Question:
I had this message when trying to execute struts 2 application. Please anyone can help? Should i provide additional info?
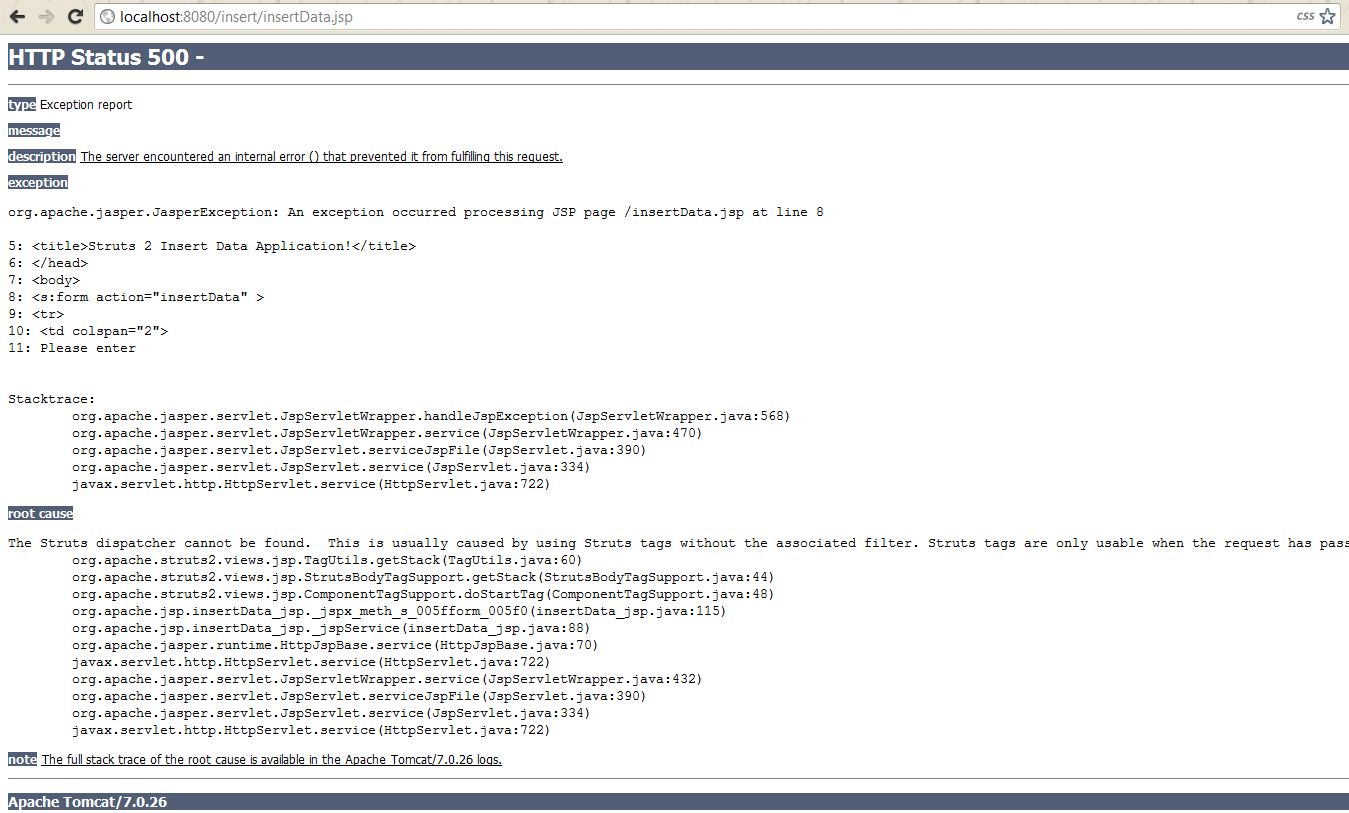
Answer: You need to create a filter in your web.xml for struts. Something like this
'''
<filter>
<filter-name>struts2</filter-name>
<filter-class>org.apache.struts2.dispatcher.ng.filter.StrutsPrepareAndExecuteFilter </filter-class>
</filter>
<filter-mapping>
<filter-name>struts2</filter-name>
<url-pattern>/*</url-pattern>
</filter-mapping>
'''